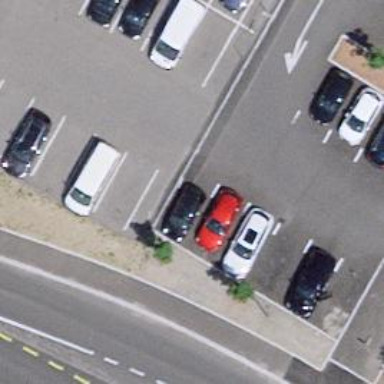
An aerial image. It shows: Parking aisle designated as service road.